Question: I generate API documentation for my PHP project with Jenkins and Ant on project building:
'''
<?xml version="1.0" encoding="UTF-8"?>
<project name="MyProject" default="full-build">
<property name="pdepend" value="/usr/share/.composer/vendor/bin/pdepend" />
...
<target name="full-build" depends="prepare,static-analysis,phpdox" />
<target name="prepare" unless="prepare.done" depends="clean">
<mkdir dir="${basedir}/build/api" />
...
</target>
<target name="clean" unless="clean.done">
<delete dir="${basedir}/build/api" />
...
</target>
<target name="static-analysis">
<parallel threadCount="2">
<sequential>
<antcall target="pdepend" />
<antcall target="phpmd" />
</sequential>
<antcall target="lint" />
<antcall target="phpcpd" />
<antcall target="phpcs" />
<antcall target="phploc" />
</parallel>
</target>
<target name="pdepend" unless="pdepend.done" depends="prepare">
...
</target>
<target name="phpmd" unless="phpmd.done">
...
</target>
<target name="lint" unless="lint.done">
...
</target>
<target name="phpcpd" unless="phpcpd.done">
...
</target>
<target name="phpcs" unless="phpcs.done">
...
</target>
<target name="phpdox" depends="phploc,phpcs,phpmd" unless="phpdox.done">
<exec executable="${phpdox}" dir="${basedir}/build" taskname="phpdox">
<arg value="--file" />
<arg value="${basedir}/build/phpdox.xml" />
</exec>
<property name="phpdox.done" value="true" />
</target>
<target name="phploc" unless="phploc.done">
...
</target>
</project>
'''
When the build is completed and I open the 'index.xhtml' of the API doc, a warning is displayed:
> Warning: PHPLoc enrichment not enabled or phploc.xml not found.

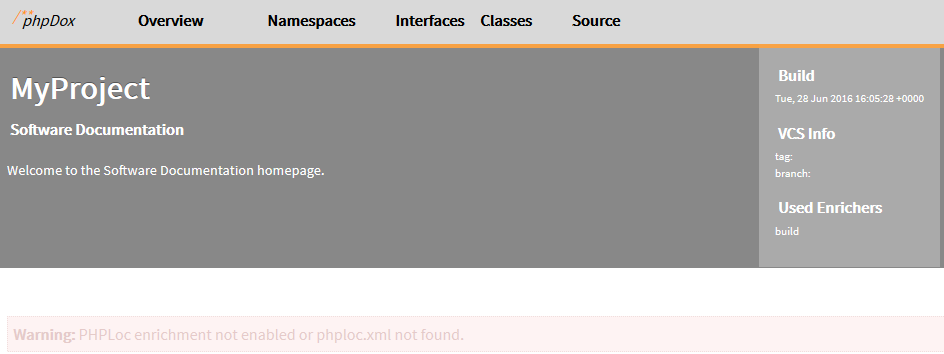
Answer: phpDox requires a 'phploc.xml' file to be generated. Does your target 'phploc' generates such a file (param: '--log-xml <filename>')?
Example target 'phploc':
'''
<target name="phploc" unless="phploc.done">
<exec executable="${phploc}" taskname="phploc">
<arg value="--count-tests" />
<arg value="--log-csv" />
<arg path="${basedir}/build/logs/phploc.csv" />
<arg value="--log-xml" />
<arg path="${basedir}/build/logs/phploc.xml" />
<arg path="....." />
</exec>
<property name="phploc.done" value="true"/>
</target>
'''
If the PHPLOC enricher has not been found or started, the following line should be omitted from the phpDox Ant build script feedback:
'''
[phpdox] [06.07.2016 - 16:37:58] Registered enricher 'phploc'
'''